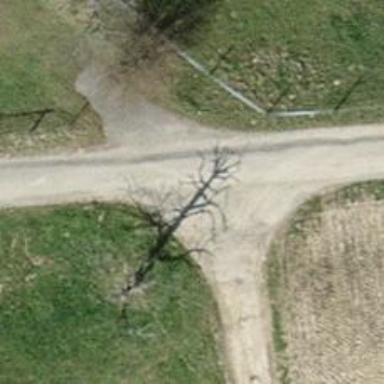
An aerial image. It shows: Unclassified road with asphalt surface.